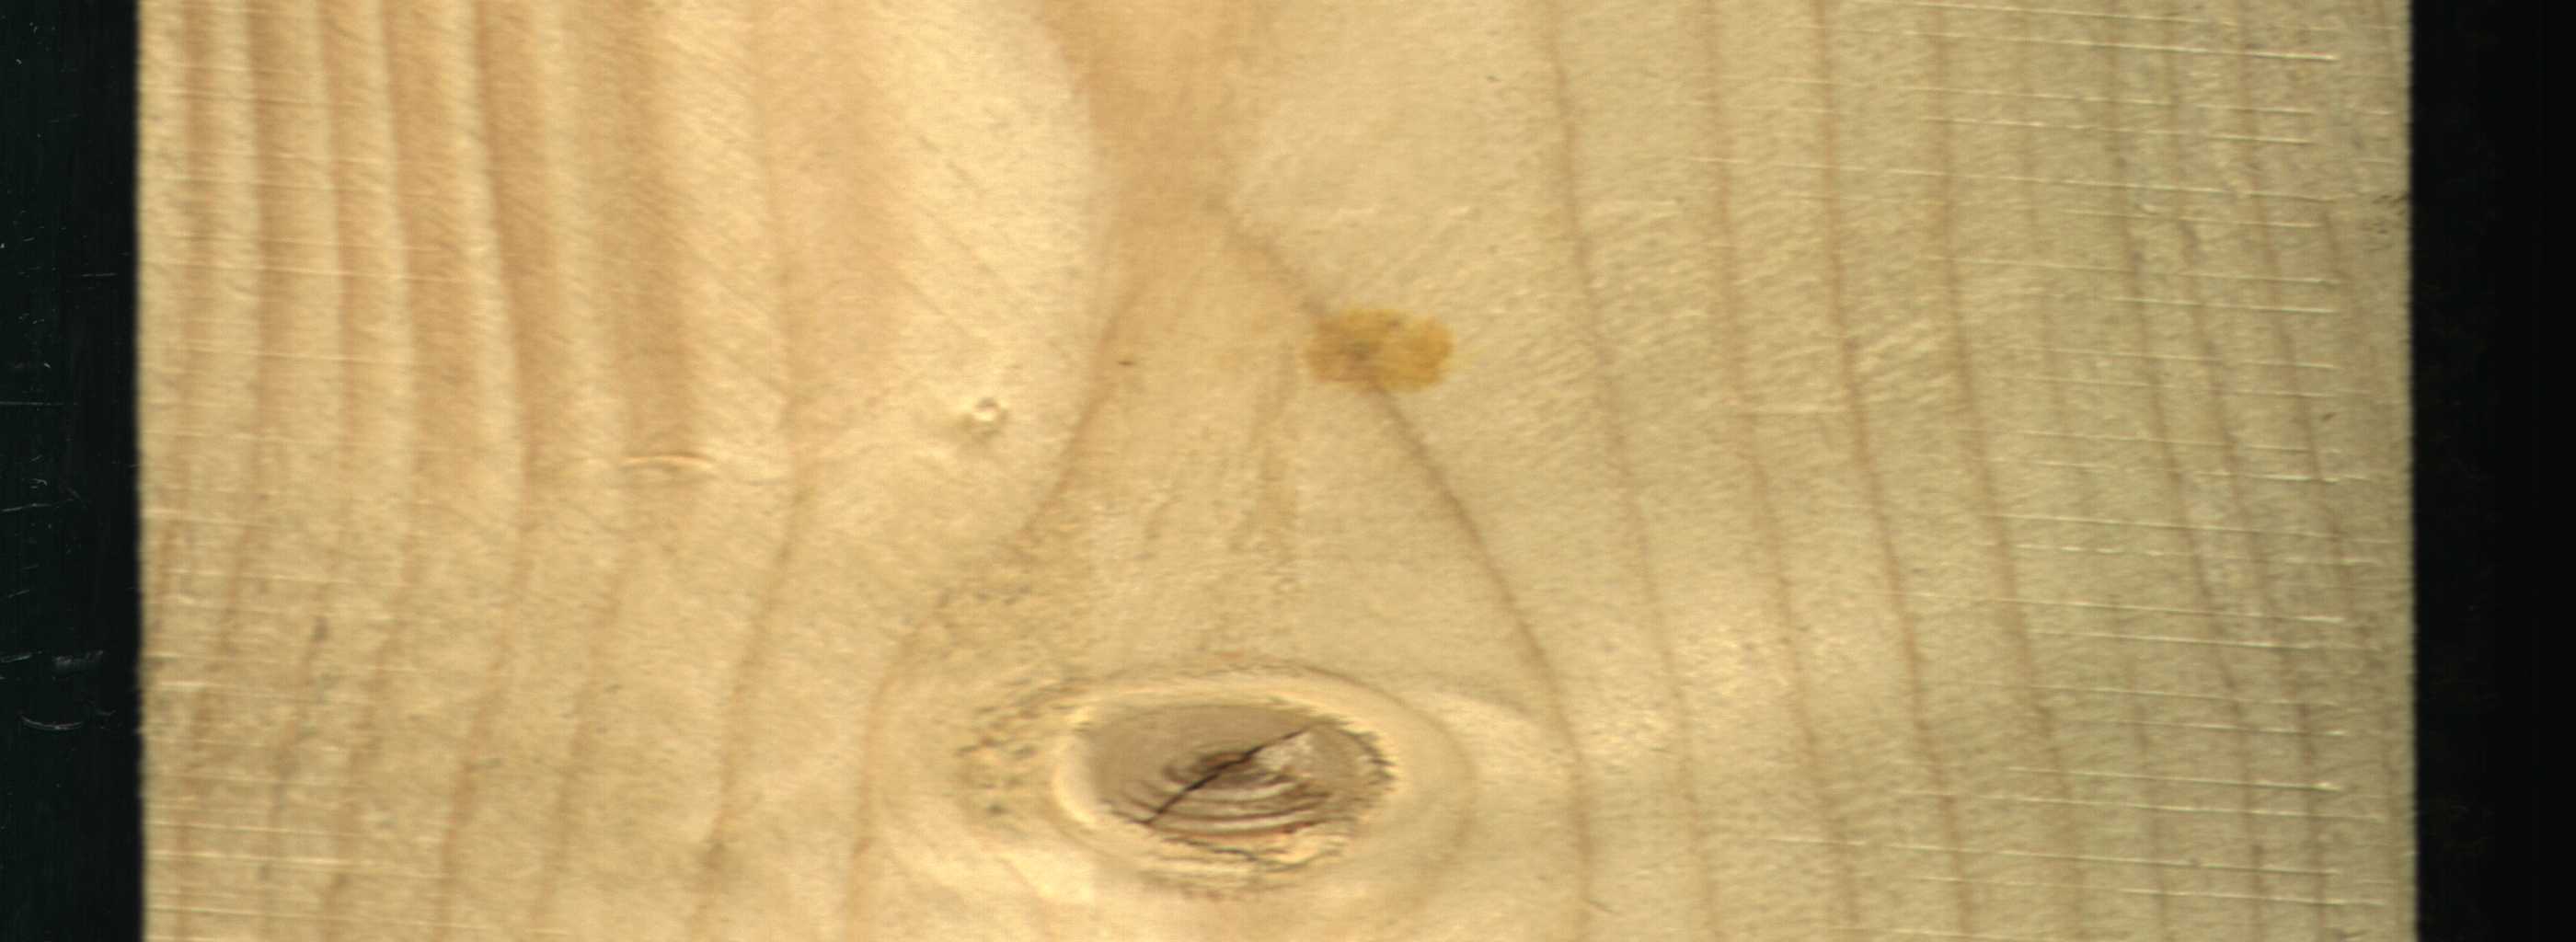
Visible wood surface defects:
resin
knot_with_crack